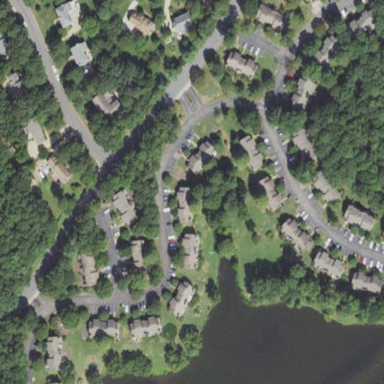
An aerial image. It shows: Residential neighbourhood.